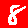
Digit: 8